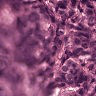
Metastatic tissue present: yes